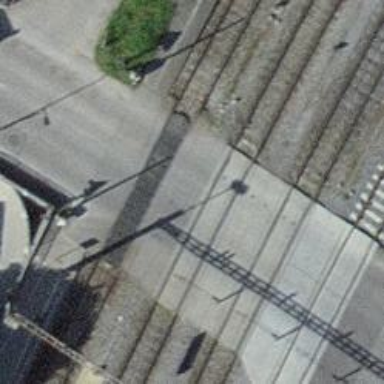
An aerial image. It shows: Level crossing with double half barrier.